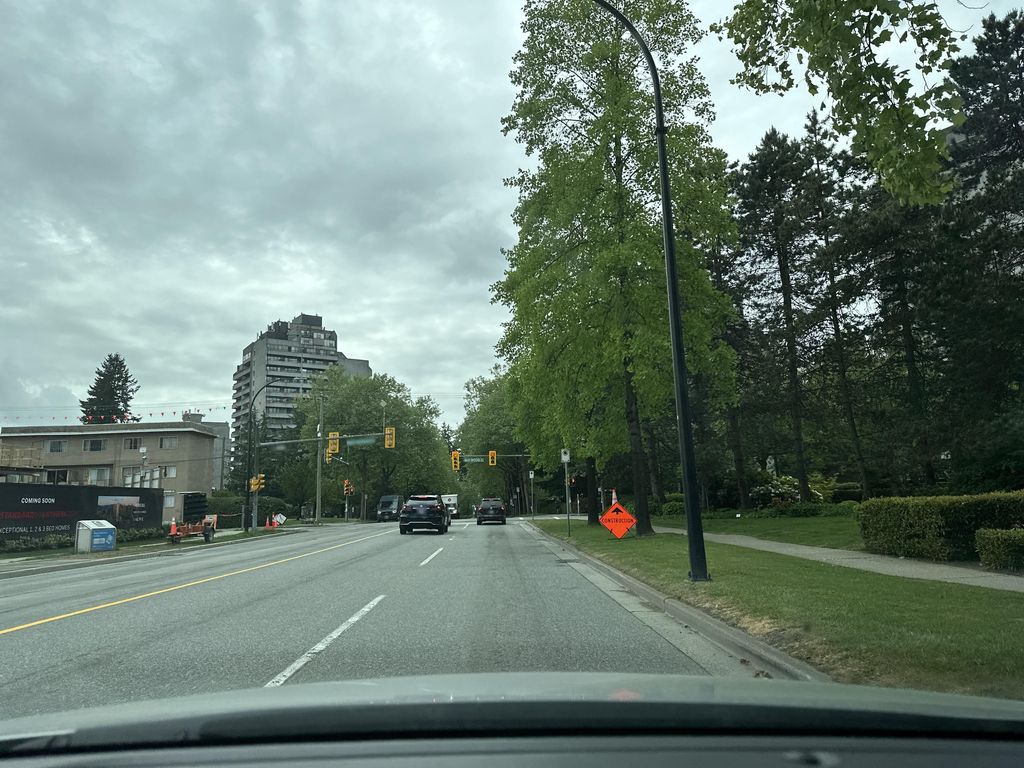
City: vancouver